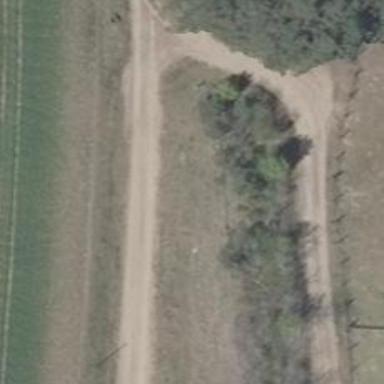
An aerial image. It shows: Compacted track road with grade3 tracktype.